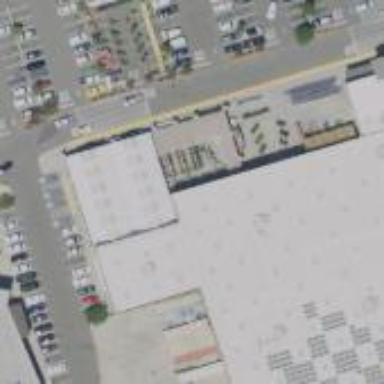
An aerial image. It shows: Garden center.